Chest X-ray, AP view. Patient: 16 years old, sex F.
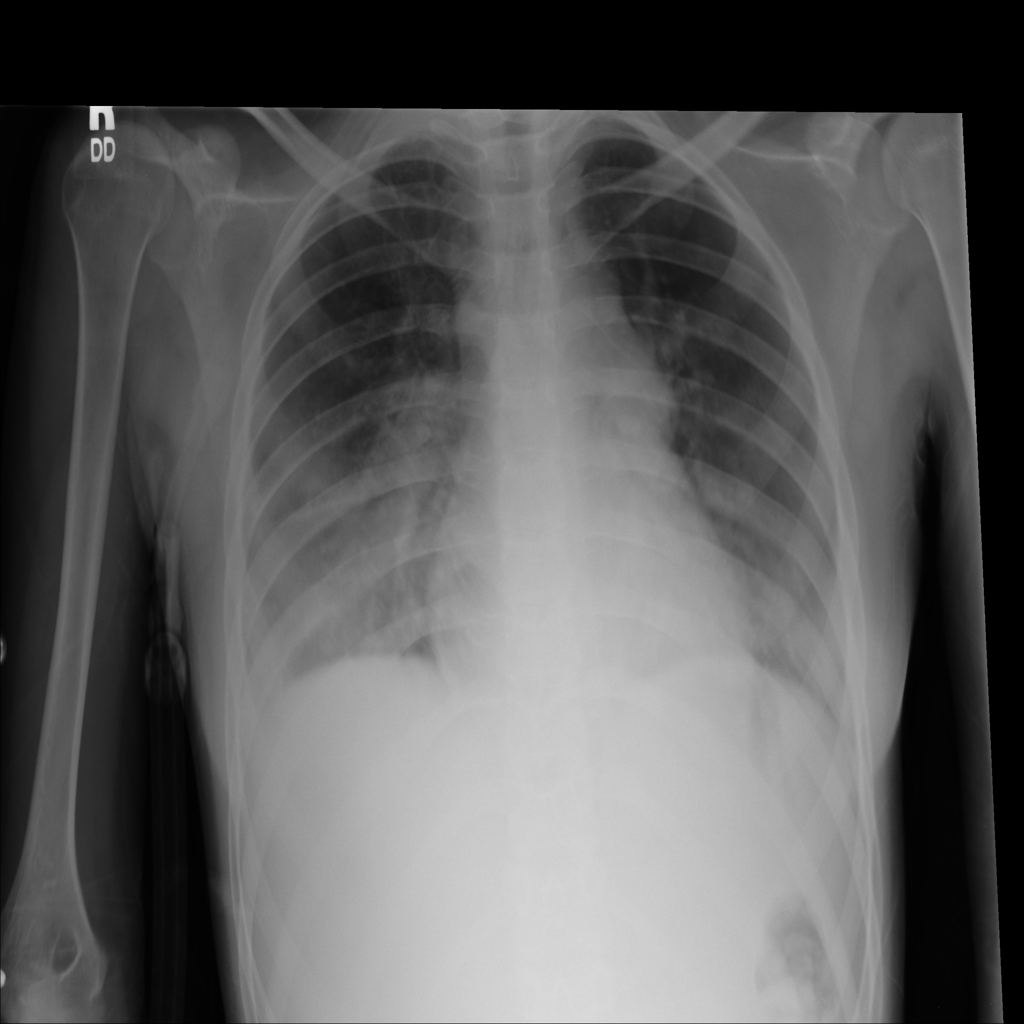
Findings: Effusion